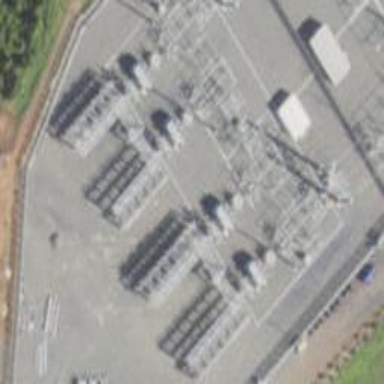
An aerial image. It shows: Distribution level power substation surrounded by fence.